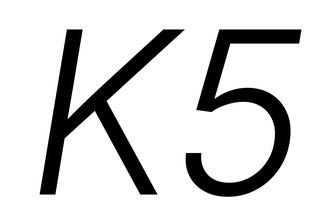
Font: Inter-Italic_Light_Italic